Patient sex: M
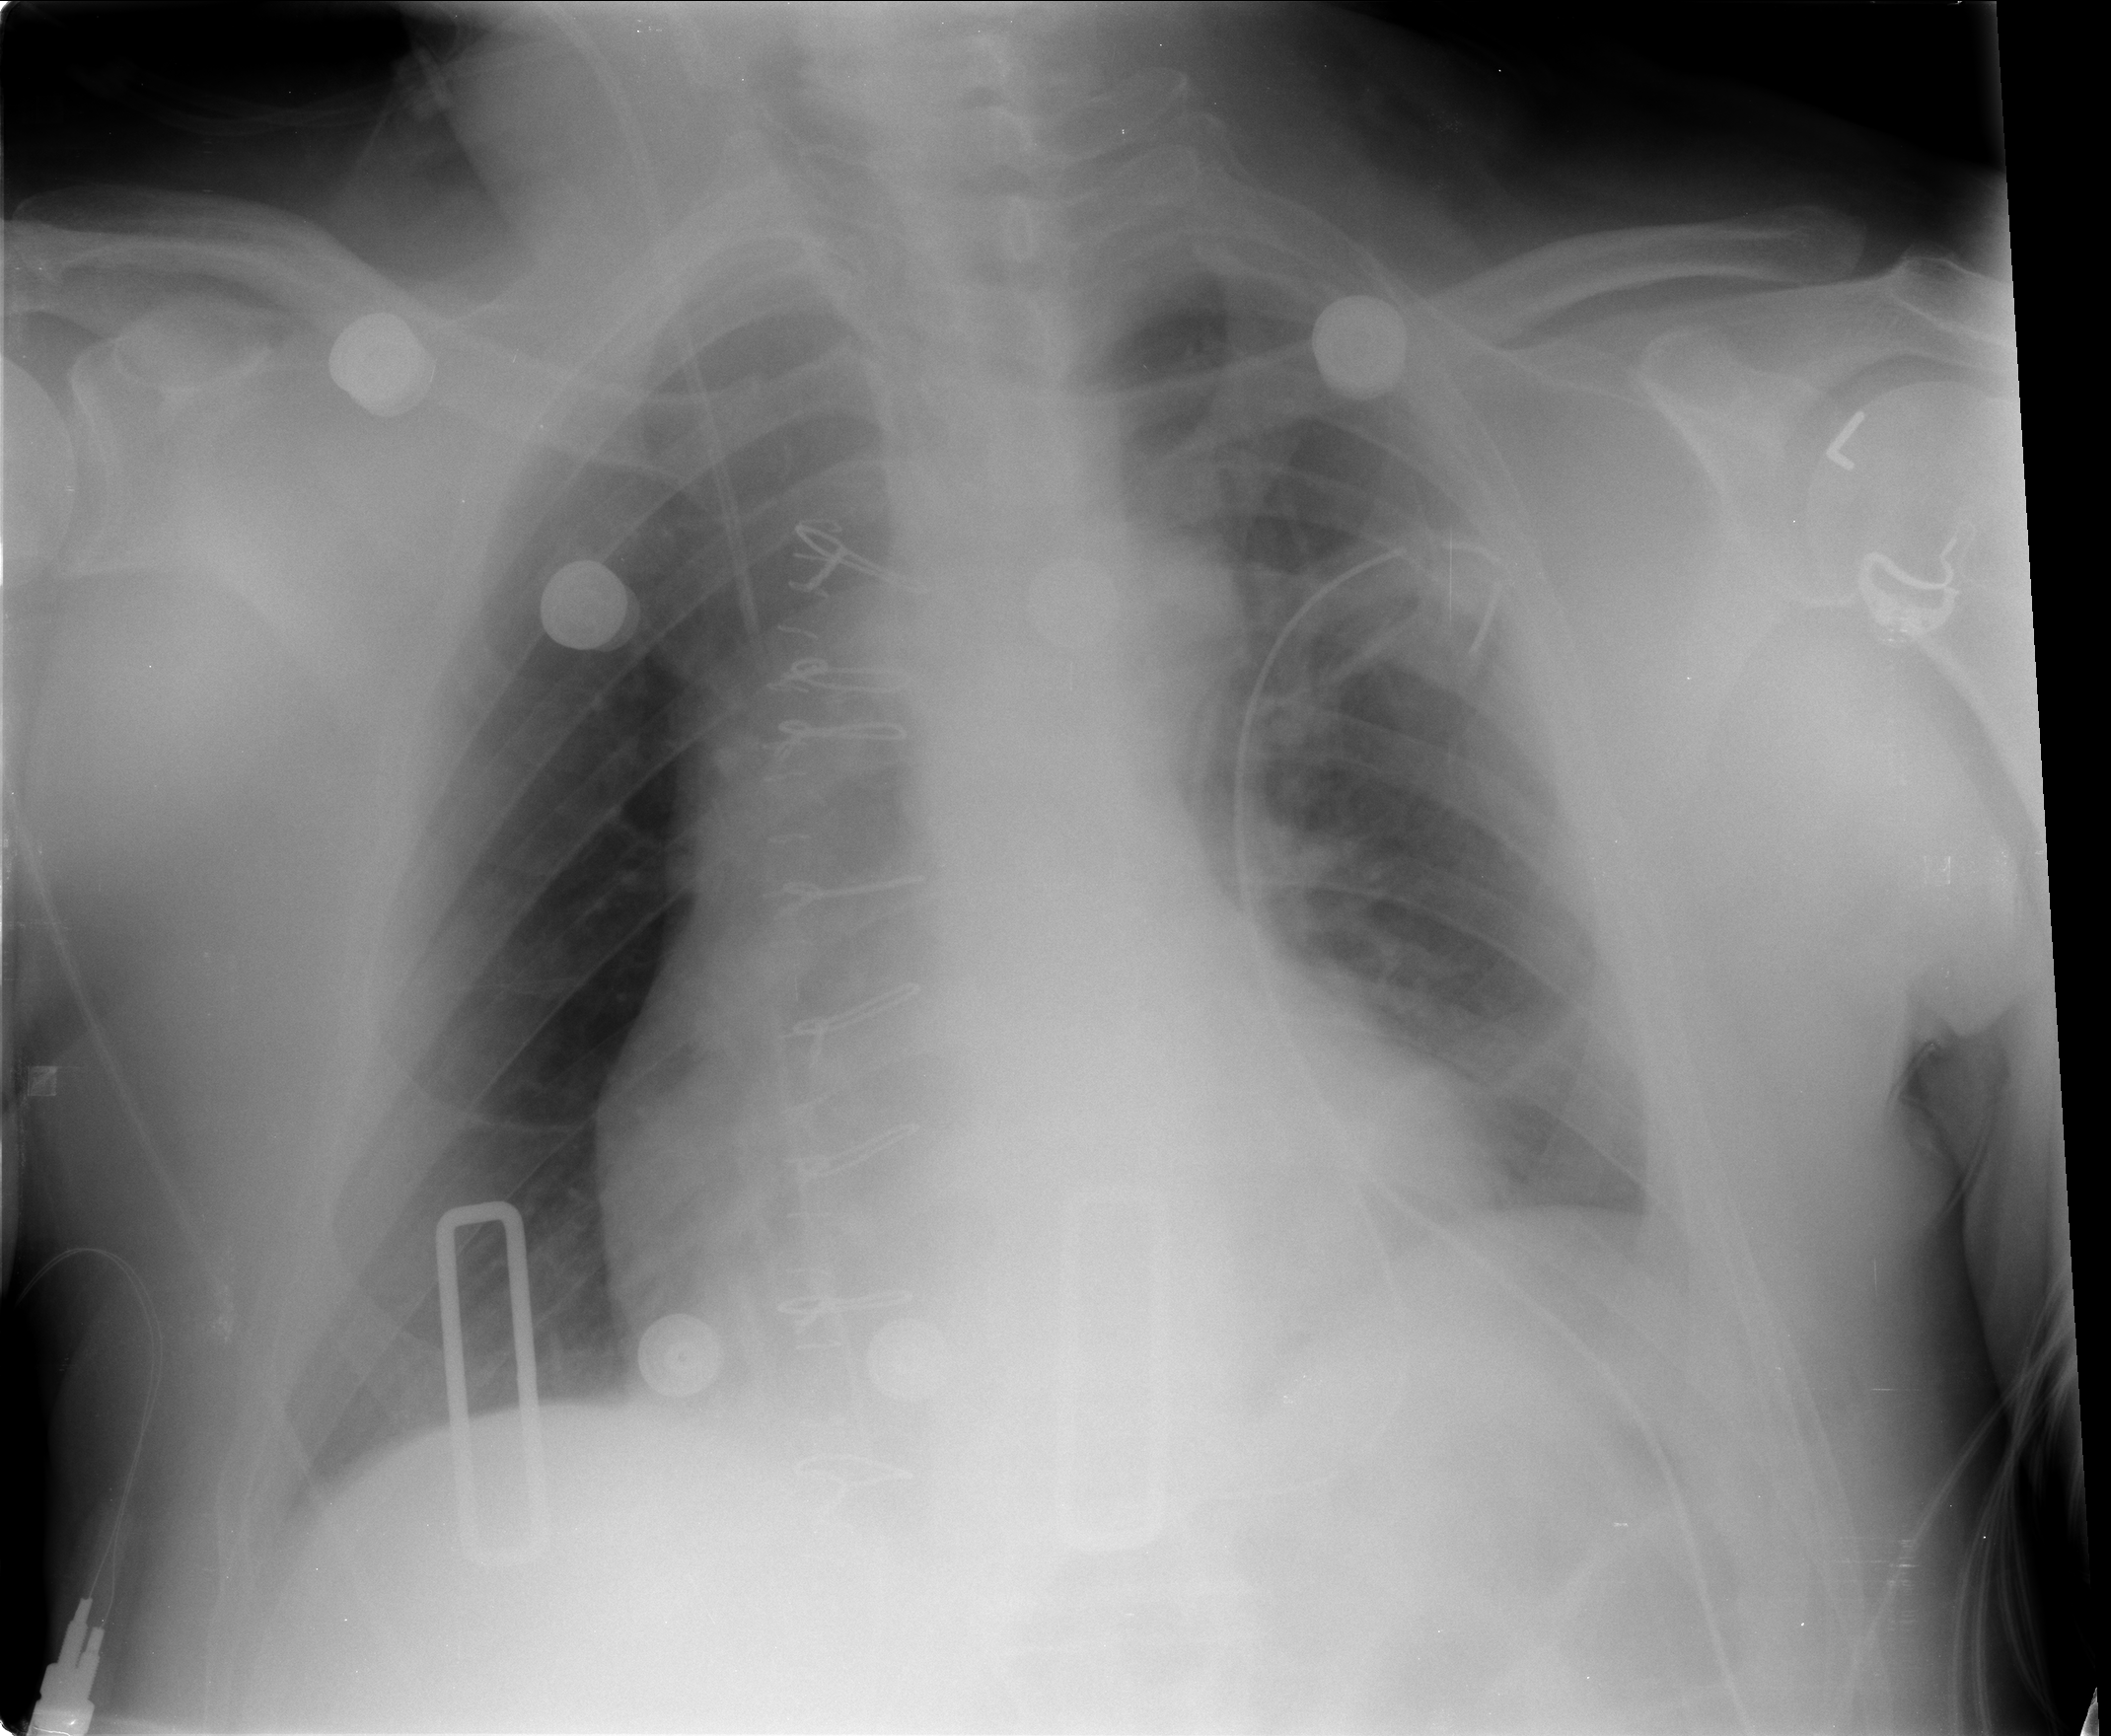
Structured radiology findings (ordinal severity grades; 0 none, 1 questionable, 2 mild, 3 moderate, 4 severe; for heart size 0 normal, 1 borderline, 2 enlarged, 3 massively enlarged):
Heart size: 2
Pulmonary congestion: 2
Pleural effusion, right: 1
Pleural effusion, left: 1
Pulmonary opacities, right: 0
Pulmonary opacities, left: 0
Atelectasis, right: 1
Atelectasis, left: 1